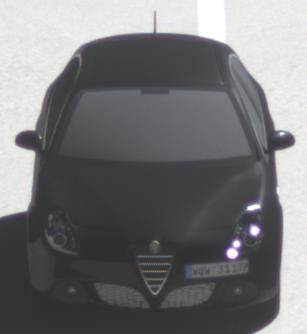
Make: Alfa Romeo
Model: Giulietta 1.4 TB 16V
Detailed model: Giulietta (940)
Model produced from: 2010/05
Model produced until: 2013/03
Doors: 5
Color: black
Road condition: dry road
Daytime: morning or afternoon
Contrast: high contrast